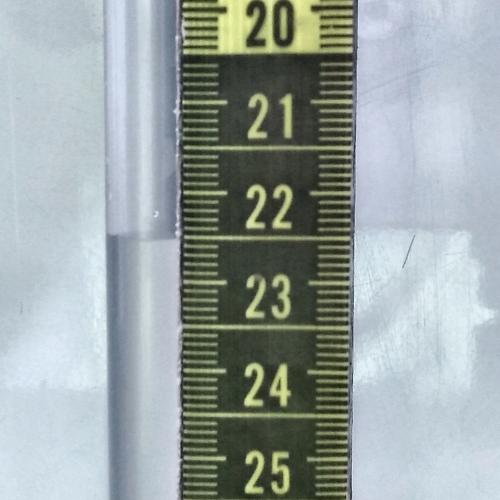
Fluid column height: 22.5 cm